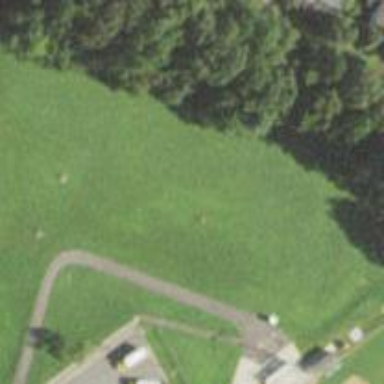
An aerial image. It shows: Soccer pitch for leisureland activities.